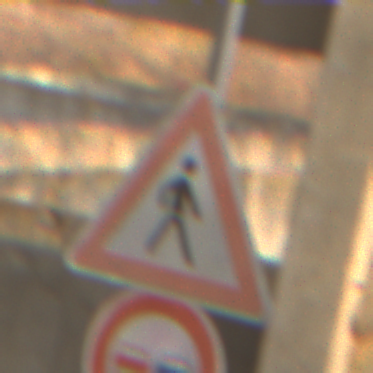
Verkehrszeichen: FussgaengerLinks
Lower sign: Ueberholverbot
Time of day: SunriseSunset
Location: Roofed (Suburban)
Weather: Clear
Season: NotSpecified
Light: Natural